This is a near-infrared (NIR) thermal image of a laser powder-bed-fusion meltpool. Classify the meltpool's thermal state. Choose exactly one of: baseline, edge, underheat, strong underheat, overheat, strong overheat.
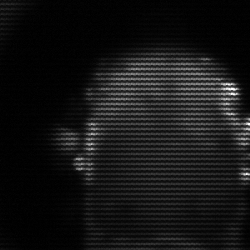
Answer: baseline